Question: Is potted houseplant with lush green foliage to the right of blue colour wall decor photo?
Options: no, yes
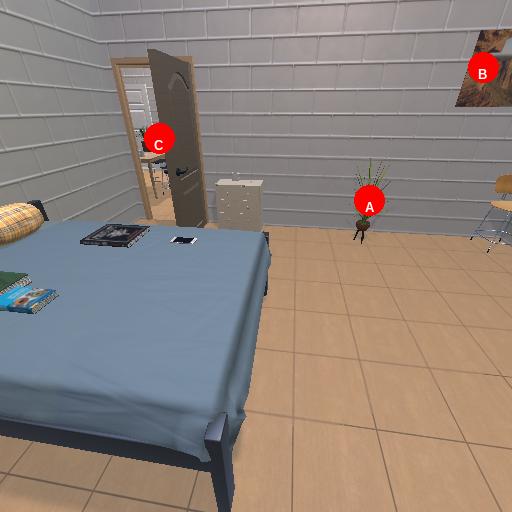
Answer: no